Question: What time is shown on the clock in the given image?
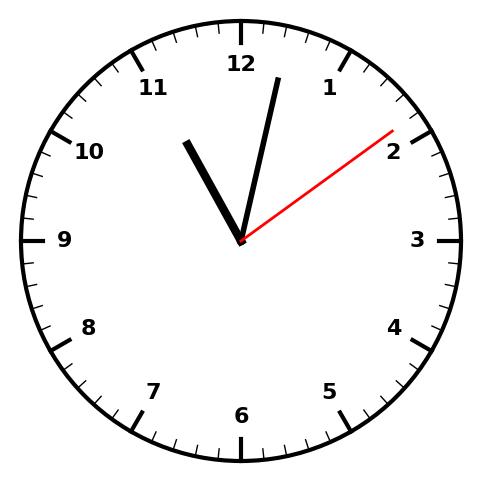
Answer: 11:02:09